Question: I'm using java and LWJGL/openGL to create some graphics. For rendering I use the following:
Constructor of RawModel:
'''
public RawModel(int vaoID, int vertexCount, String name){
this.vaoID = vaoID;
this.vertexCount = vertexCount;
this.name = name;
}
'''
Renderer:
'''
public void render(Entity entity, StaticShader shader){
RawModel rawModel = entity.getRaw(active);
GL30.glBindVertexArray(rawModel.getVaoID());
GL20.glEnableVertexAttribArray(0);
GL20.glEnableVertexAttribArray(1);
GL20.glEnableVertexAttribArray(3);
Matrix4f transformationMatrix = Maths.createTransformationMatrix(entity.getPosition(),
entity.getRotX(), entity.getRotY(), entity.getRotZ(), entity.getScale());
shader.loadTransformationMatrix(transformationMatrix);
GL11.glDrawElements(GL11.GL_TRIANGLES, rawModel.getVertexCount(), GL11.GL_UNSIGNED_INT, 0);
GL20.glDisableVertexAttribArray(0);
GL20.glDisableVertexAttribArray(1);
GL20.glDisableVertexAttribArray(3);
GL30.glBindVertexArray(0);
}
'''
I'm using GL11.GL_TRIANGLES cuz that's how I can make models' lines show up instead of faces. But when I set color for a vertex, it just colors surrounding lines to the color set, in some cases all of it's lines just take the color of surrounding vertices. How could I make it so that it kind of combines those 2 colors depending on the distance of each vertex and the colors?
Fragment shader:
'''
#version 400 core
in vec3 colour;
in vec2 pass_textureCoords;
out vec4 out_Color;
uniform sampler2D textureSampler;
void main(void){
vec4 textureColour = texture(textureSampler, pass_textureCoords);
//out_Color = texture(textureSampler, pass_textureCoords);
out_Color = vec4(colour, 1.0);
}
'''
Vertex shader:
'''
#version 400 core
in vec3 position;
in vec2 textureCoords;
in int selected;
out vec3 colour;
out vec2 pass_textureCoords;
uniform mat4 transformationMatrix;
uniform mat4 projectionMatrix;
uniform mat4 viewMatrix;
void main(void){
gl_Position = projectionMatrix * viewMatrix * transformationMatrix * vec4(position, 1.0);
pass_textureCoords = textureCoords;
if(selected == 1){
colour = vec3(200, 200, 200);
}
else{
colour = vec3(0, 0, 0);
}
gl_BackColor = vec4(colour, 1.0);
}
'''

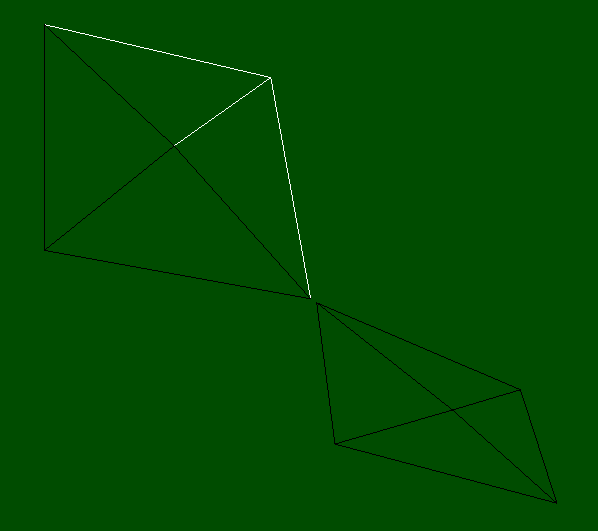
Answer: > I'm using 'GL11.GL_TRIANGLES' cuz that's how I can make models' lines show up instead of faces.
Well, 'GL_TRIANGLES' is for rendering , which faces. If you only want the models' lines, you can use one of the line drawing modes ('GL_LINES', 'GL_LINE_LOOP', 'GL_LINE_STRIP' etc).
However, a better way is to enable
'''
glPolygonMode(GL_FRONT_AND_BACK, GL_LINE);
'''
, which makes only the outline of the triangles show up.
You can switch it off again with
'''
glPolygonMode(GL_FRONT_AND_BACK, GL_FILL);
'''
> How could I make it so that it kind of combines those 2 colors depending on the distance of each vertex and the colors?
I'm not sure what you mean with this; by default values passed from the vertex shader to the fragment shader are already interpolated across the mesh; so the color a fragment receives already depends on all the vertices' color and distance.
---
In the vertex shader:
'''
if(selected == 1){
colour = vec3(200, 200, 200);
}
'''
I assume you want to assign an RGB value of (200, 200, 200), which is a very light white. However, OpenGL uses floating-point color components in the range 0.0 to 1.0. Values that go above or below this range are clipped. The value of 'colour' is now interpolated across the fragments, which will receive values with components far higher than 1.0. These will be clipped to 1.0, meaning all your fragments appear white.
So, in order to solve this issue, you have to instead use something like
'''
colour = vec3(0.8, 0.8, 0.8);
'''